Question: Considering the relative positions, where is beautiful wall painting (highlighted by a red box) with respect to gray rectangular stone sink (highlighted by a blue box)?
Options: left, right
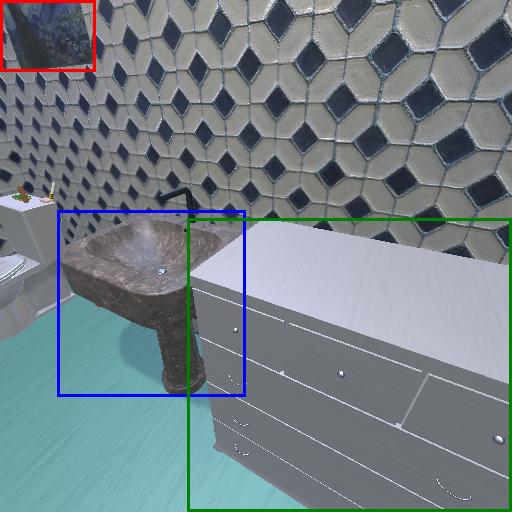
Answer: left